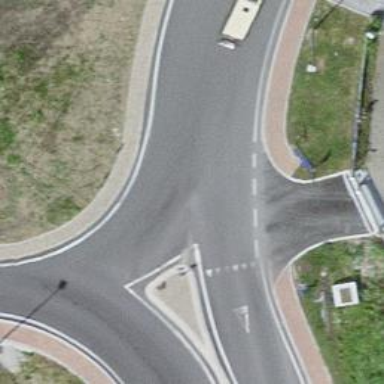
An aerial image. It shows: Road with "give way" sign.